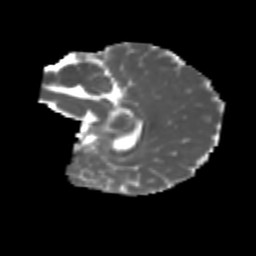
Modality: MD
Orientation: sagittal
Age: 7
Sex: female
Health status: healthy